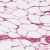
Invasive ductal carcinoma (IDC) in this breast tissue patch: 0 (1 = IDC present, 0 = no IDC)